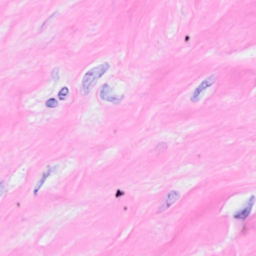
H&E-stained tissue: Breast